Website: home-depot
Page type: delivery-shipping
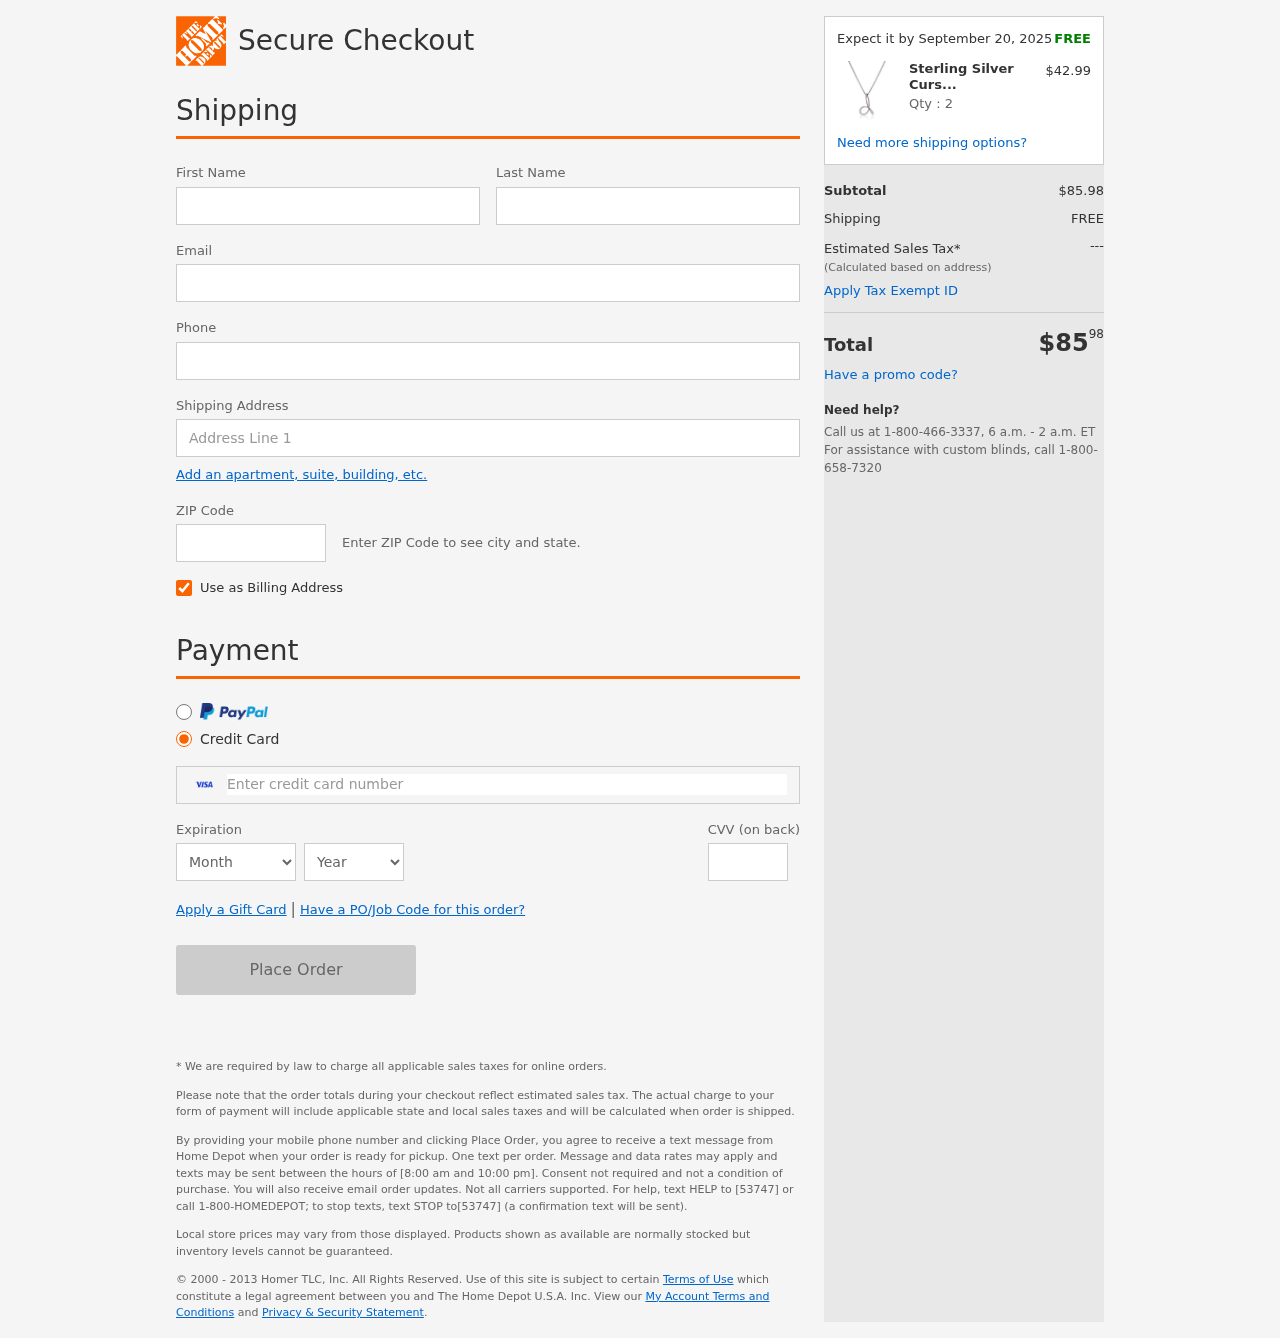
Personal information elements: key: PII_CARD_CVV
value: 039
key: PII_CARD_EXPIRY_MONTH
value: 09
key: PII_CARD_EXPIRY_YEAR
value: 26
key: PII_CARD_NUMBER
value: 4796 4973 1636 1482
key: PII_EMAIL
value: areese@gmail.com
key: PII_FIRSTNAME
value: Andrea
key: PII_LASTNAME
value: Reese
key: PII_PHONE
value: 8036939069
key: PII_POSTCODE
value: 65409
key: PII_STREET
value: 4872 Antonio Wells Apt. 778
Product elements: key: PRODUCT1_NAME
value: Sterling Silver Cursive Script Initial "D" Pendant Necklace, 18"
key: PRODUCT1_PRICE
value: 42.99
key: PRODUCT1_QUANTITY
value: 2
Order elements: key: ORDER_DELIVERY_DATE
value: Expect it by September 20, 2025
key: ORDER_SUBTOTAL
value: $85.98
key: ORDER_SHIPPING_COST
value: FREE
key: ORDER_TOTAL
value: $8598